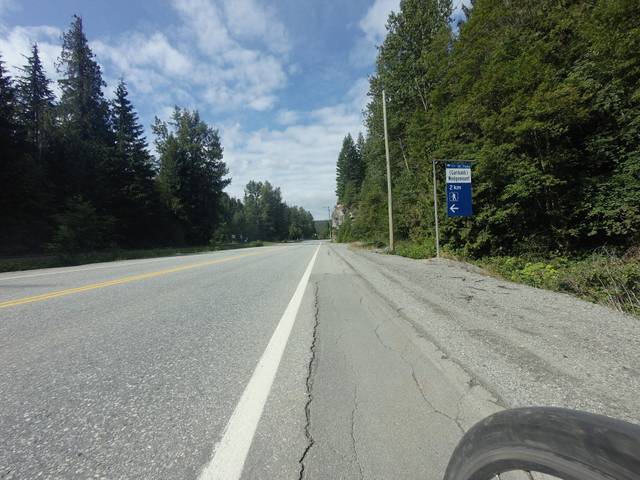
Region: Canada
Coordinates: 50.172, -122.885